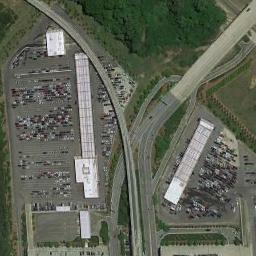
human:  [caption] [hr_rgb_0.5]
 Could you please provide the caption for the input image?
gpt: There are many different colored cars in the parking lot .

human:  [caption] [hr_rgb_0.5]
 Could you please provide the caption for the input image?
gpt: There are a dozen cars in the parking lot .

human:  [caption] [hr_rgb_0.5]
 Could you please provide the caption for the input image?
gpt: The two parking lots have lots of cars arranged neatly in lines and some roads are between the two parking lots .

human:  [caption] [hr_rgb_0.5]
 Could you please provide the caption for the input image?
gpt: The parking lot is full of cars next to the grass .

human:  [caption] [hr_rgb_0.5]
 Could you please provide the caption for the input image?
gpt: There are some green lawns and white buildings beside the parking lot .